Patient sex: M
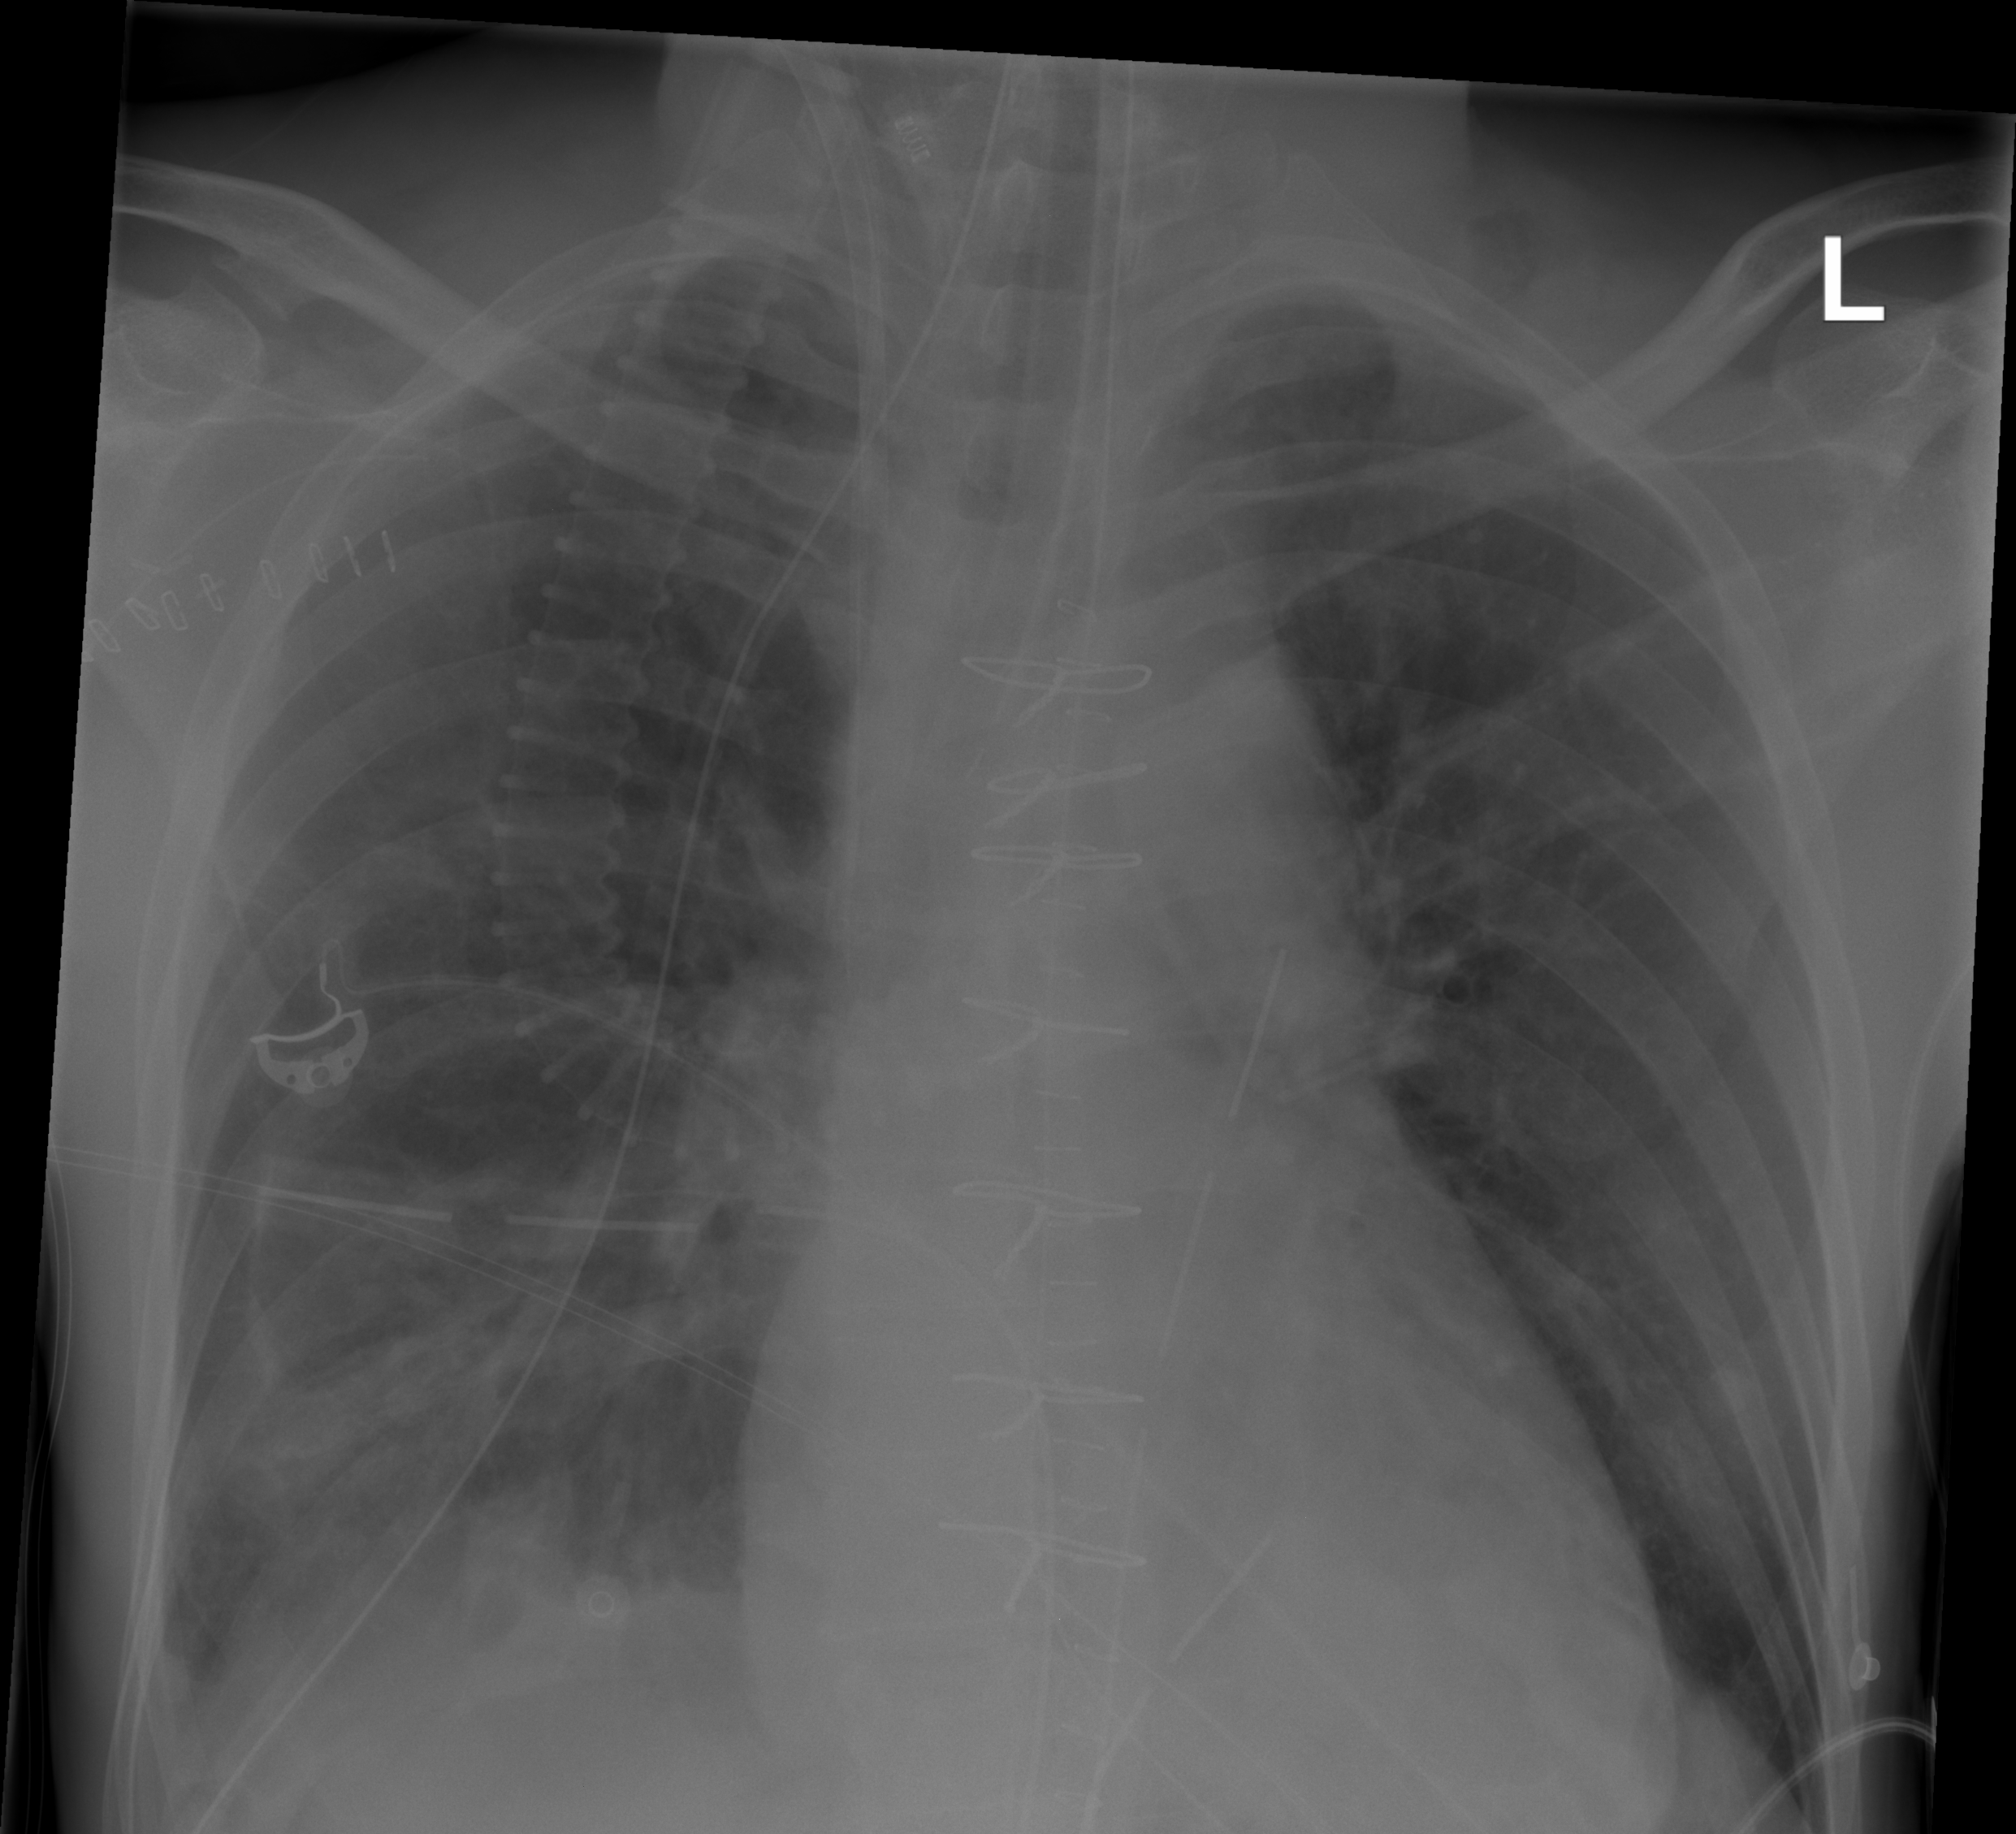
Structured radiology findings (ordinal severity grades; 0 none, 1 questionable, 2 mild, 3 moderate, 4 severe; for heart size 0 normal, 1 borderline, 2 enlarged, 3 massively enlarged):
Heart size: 0
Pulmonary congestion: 0
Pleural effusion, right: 2
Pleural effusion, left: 0
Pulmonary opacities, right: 2
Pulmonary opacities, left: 0
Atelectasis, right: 2
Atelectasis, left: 0